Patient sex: M
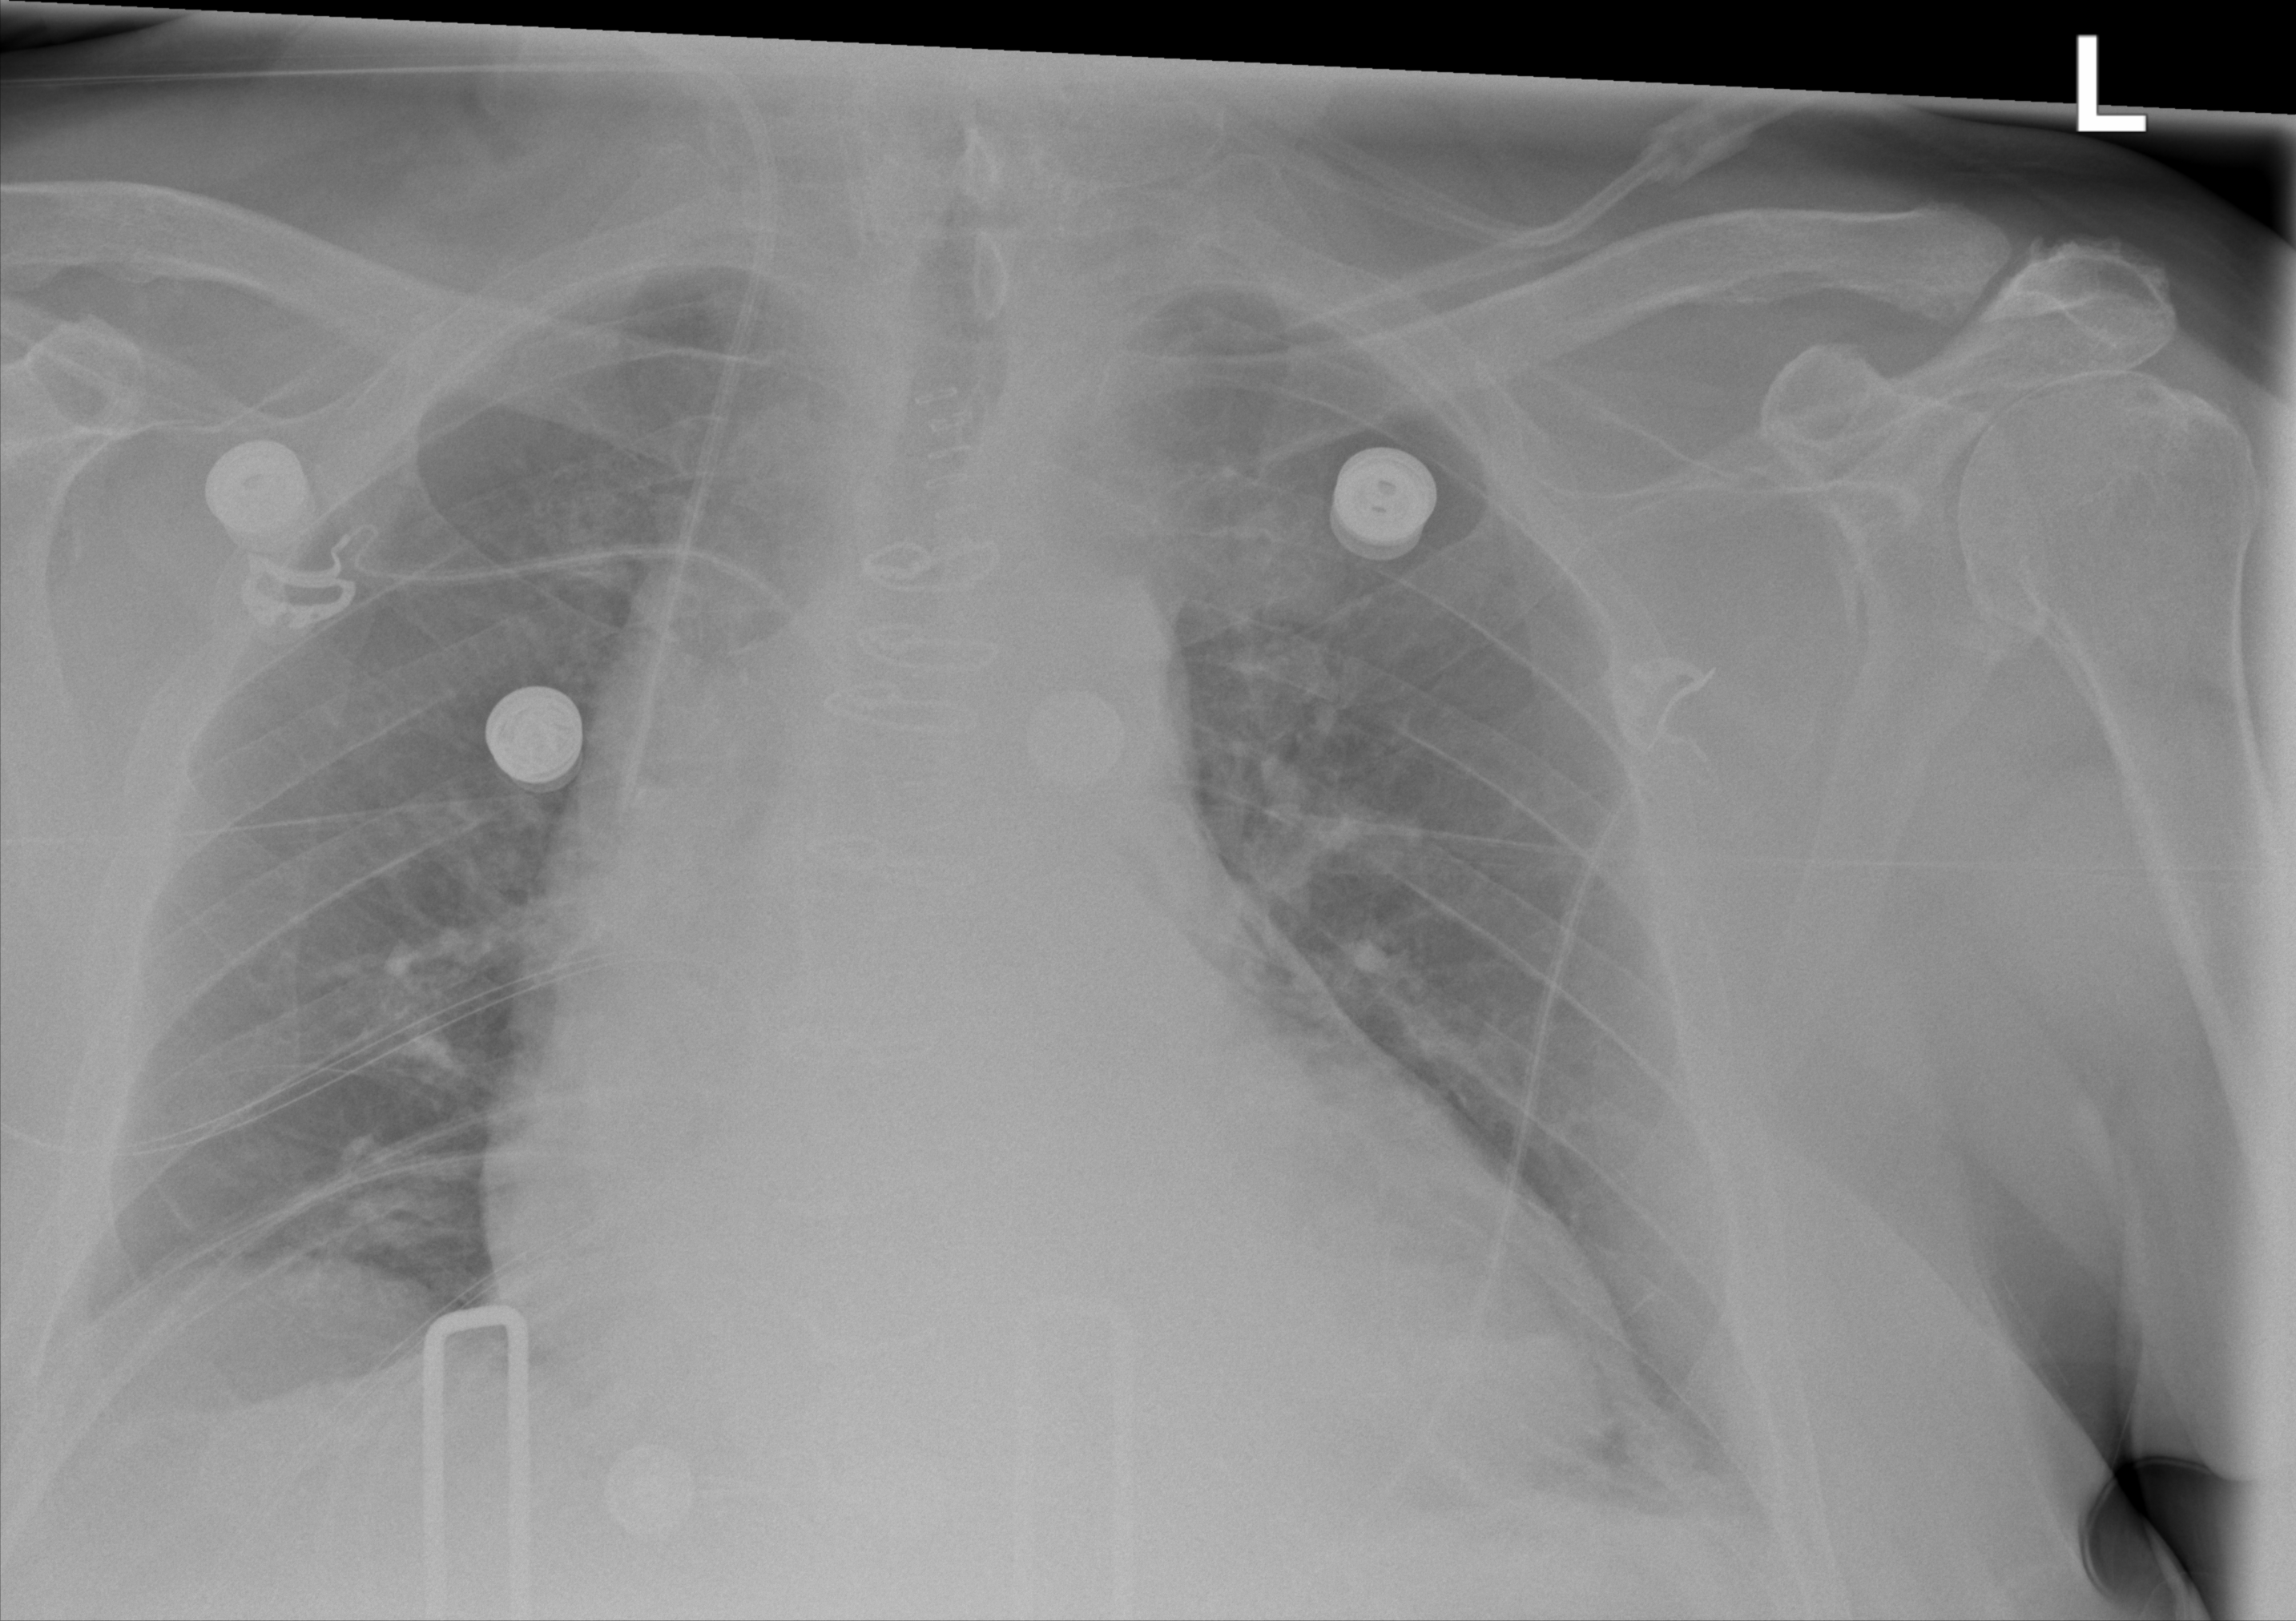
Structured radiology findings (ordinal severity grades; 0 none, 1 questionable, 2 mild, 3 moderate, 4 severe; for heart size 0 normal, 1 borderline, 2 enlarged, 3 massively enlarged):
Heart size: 2
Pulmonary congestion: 0
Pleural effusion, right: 2
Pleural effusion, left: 2
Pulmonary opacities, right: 0
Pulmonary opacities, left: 0
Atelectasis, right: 0
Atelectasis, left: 0